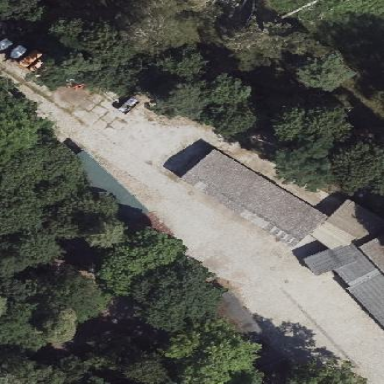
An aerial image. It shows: Carport structure.